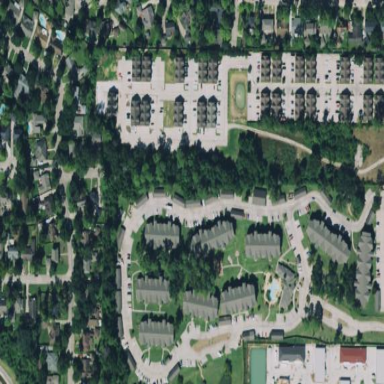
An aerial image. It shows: Residential neighbourhood.